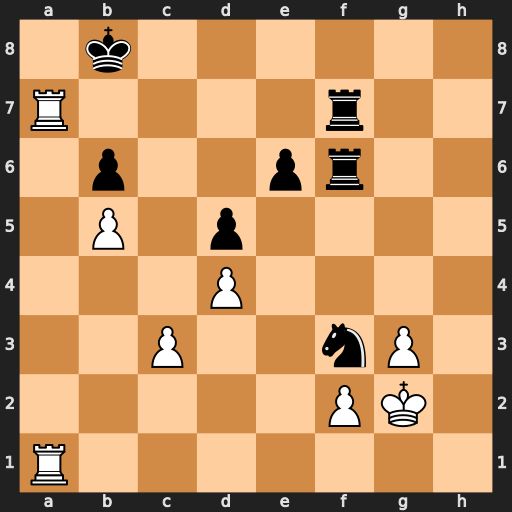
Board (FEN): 1k6/R4r2/1p2pr2/1P1p4/3P4/2P2nP1/5PK1/R7
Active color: w
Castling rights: -
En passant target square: -
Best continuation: Ra8+ Kc7 R1a7+ Kd6 Rd8+ Rd7 Raxd7#